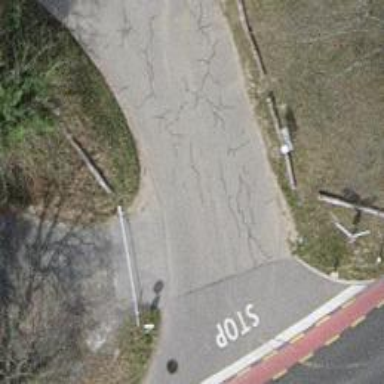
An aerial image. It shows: Unclassified road with asphalt surface.